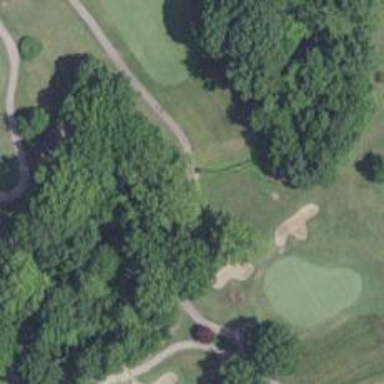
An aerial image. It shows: Path bridge over golf course.